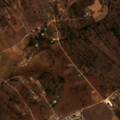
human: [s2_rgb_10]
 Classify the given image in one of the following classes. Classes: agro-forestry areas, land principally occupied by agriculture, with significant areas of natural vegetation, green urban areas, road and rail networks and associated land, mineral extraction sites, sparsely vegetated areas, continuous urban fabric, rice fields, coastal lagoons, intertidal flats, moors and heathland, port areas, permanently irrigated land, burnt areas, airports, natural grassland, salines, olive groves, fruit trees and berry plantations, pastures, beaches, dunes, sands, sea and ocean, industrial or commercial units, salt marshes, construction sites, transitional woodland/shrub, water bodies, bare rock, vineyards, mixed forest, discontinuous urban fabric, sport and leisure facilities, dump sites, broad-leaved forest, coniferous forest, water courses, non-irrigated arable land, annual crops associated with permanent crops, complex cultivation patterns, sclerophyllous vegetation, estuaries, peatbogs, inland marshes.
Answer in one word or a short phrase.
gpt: discontinuous urban fabric, vineyards, annual crops associated with permanent crops, complex cultivation patterns, sclerophyllous vegetation